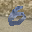
Label: 6